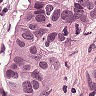
Metastatic tissue present: yes